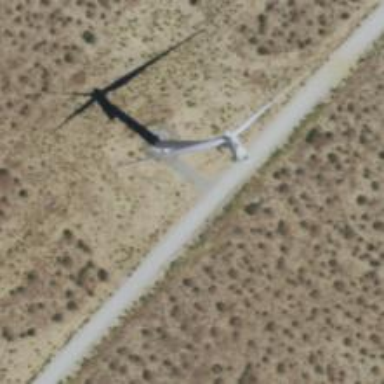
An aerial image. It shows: Wind turbine generator made by Vestas. The generator utilizes wind as its power source and belongs to the horizontal axis type.